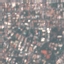
Label: Residential